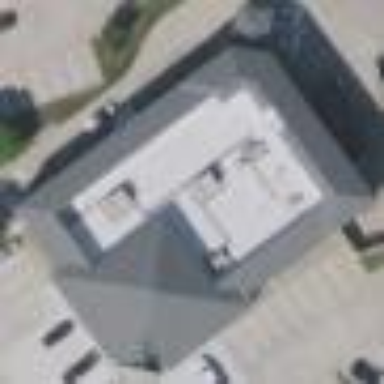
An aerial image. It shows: Building.